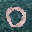
Label: 0